Question: At first, I don't own an iPad but some clients reports some weird problem with a website of mine on the iPad. They cannot open any page on the website, they end up with a blank page with the message: "Safari cannot open webpage as it is not connected to internet".
The message is a kind of weird because the user can open other websites and they are connected to the internet. Sometimes you will see the webpage for a split second and then the same message.
Yesterday a friend of mine (he is not a programmer) brings his iPad 3 with IOS7 to test it but we cannot figure out what the problem is because Safari do not share some debug info (at least you need a mac to see debug info and I don't own a mac either).
I test the same version of the website locally on a Windows machine to be sure it is not a hosting problem. The same error on iPad Safari, so there is a problem with the served files.
The website is programmed with PHP. What I have tested so far (and didn't lead to solution):
- - - - - -
The problem is still there. It is very difficult to test what is going wrong without any debug info of Safari, can somebody see what going on in the safari browser that cause this error?
The website:
<URL>
And does this error also occur on the MAC version of Safari?
:
Report the error to Apple:

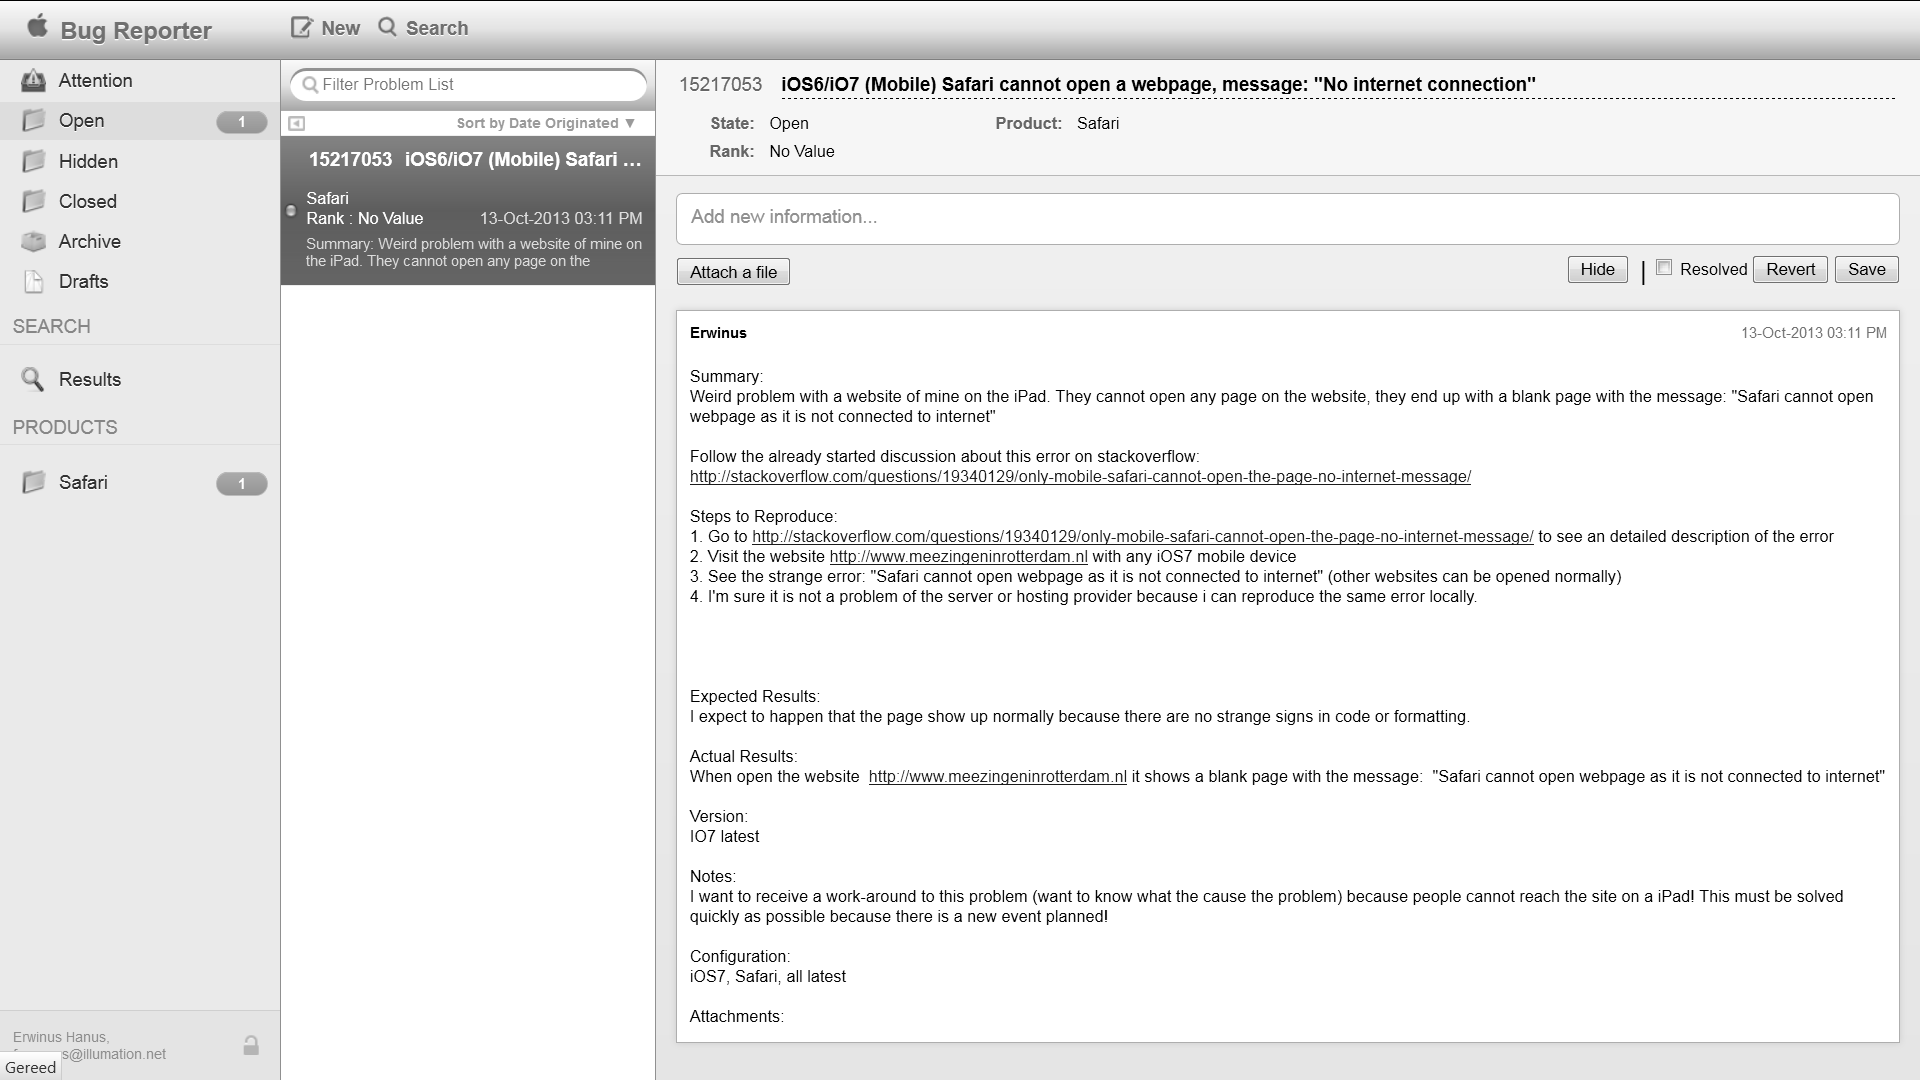
Answer: Oh really, now I know it for sure, Apple support sucks.
This is the e-mail I received today in my mailbox.
'''
Hello Erwinus,
Engineering has determined that your bug report is a duplicate of another issue and will be closed.
The open or closed status of the original bug report your issue was duplicated to appears in the yellow "Duplicate of XXXXXXXX" section of the bug reporter user interface. This section appears near the top of the right column's bug detail view just under the bug number, title, state, product and rank.
Example:
<PHONE> User interface anomaly in OS X
State: Duplicate Product: OS X
Rank: 3 - Medium
---------------------------------------------------------------
Duplicate of <PHONE> (Open)
---------------------------------------------------------------
'''
Okay, now I know it is a bug but what kind of workaround can I use? Nope, no answer. When I search for the issue ID #<PHONE> in the Bug Reporter it cannot find it!
This is the answer my friends, don't waste your time register and to report a bug to help these guys.
better than this awful piece of support,